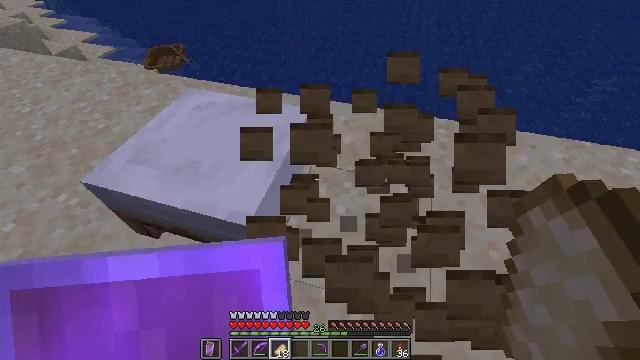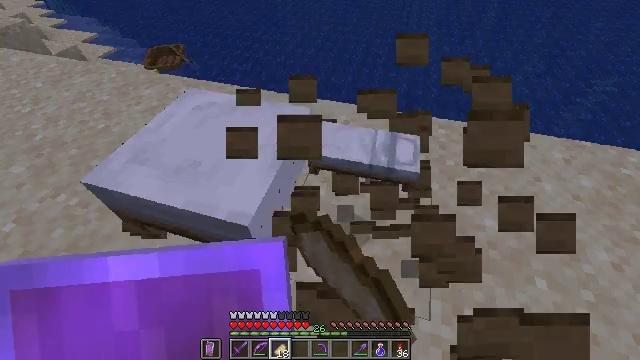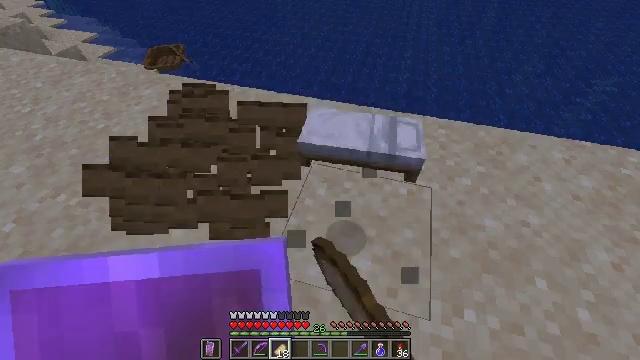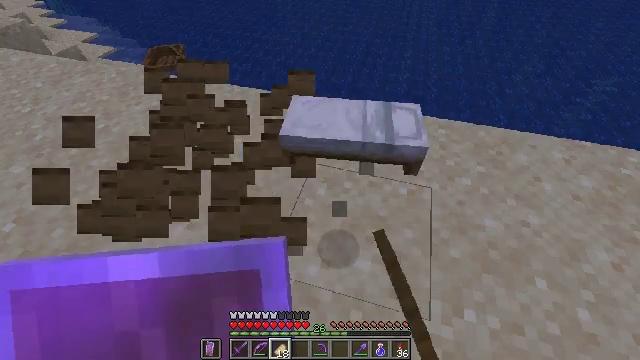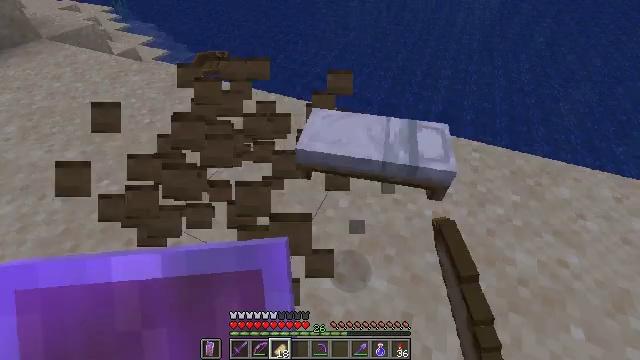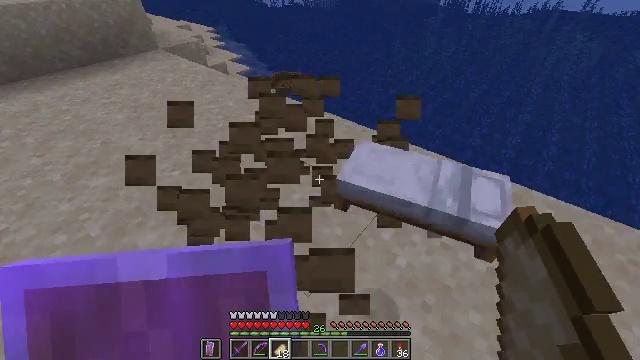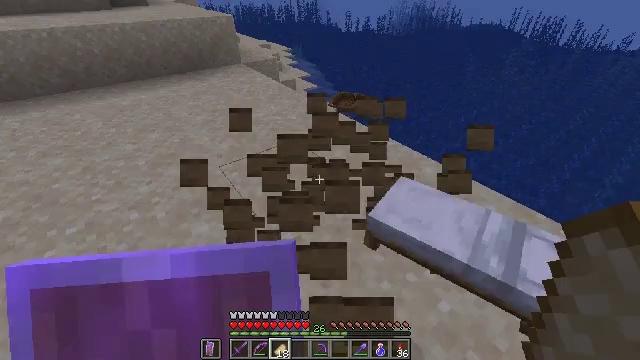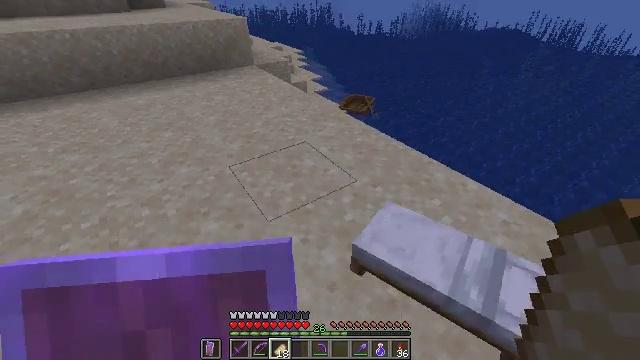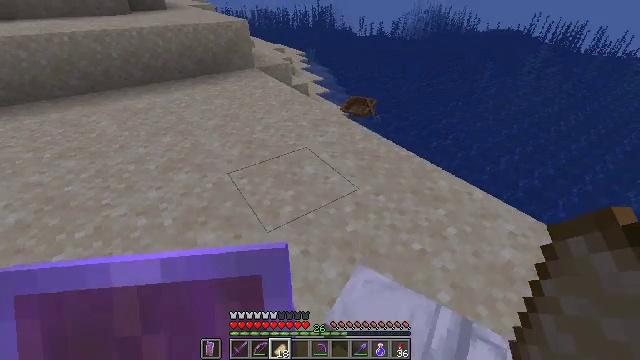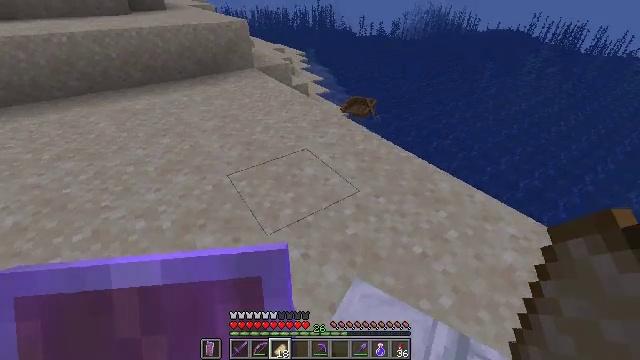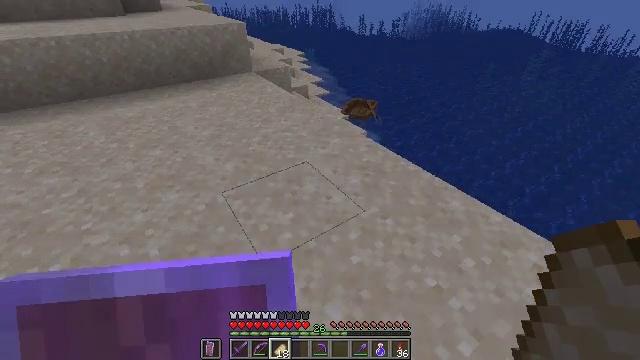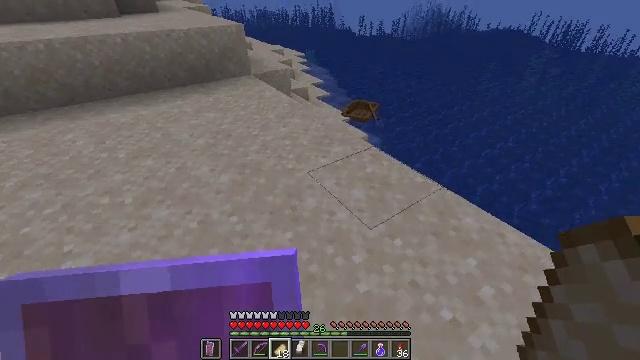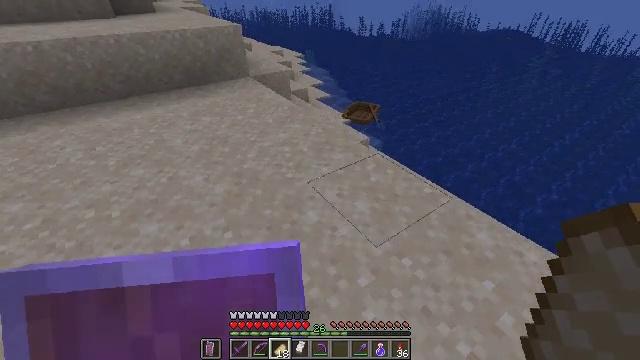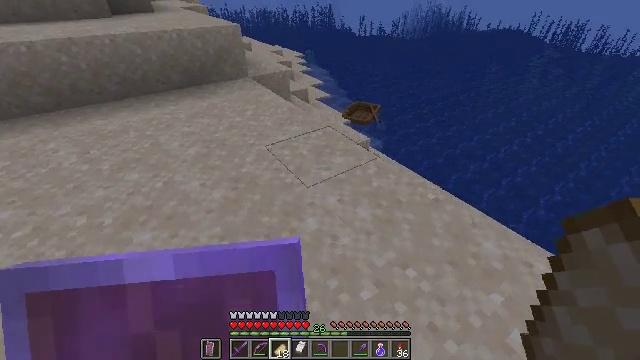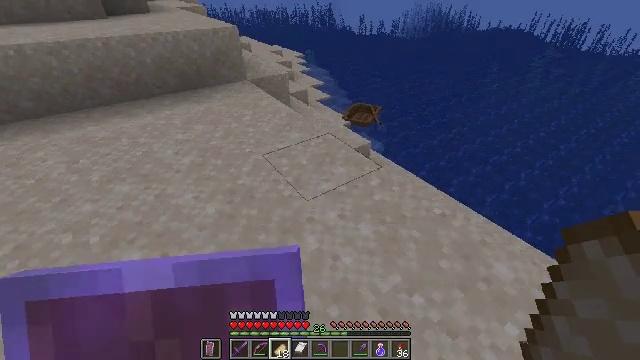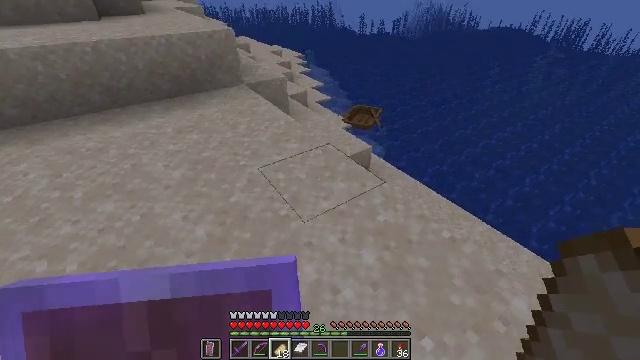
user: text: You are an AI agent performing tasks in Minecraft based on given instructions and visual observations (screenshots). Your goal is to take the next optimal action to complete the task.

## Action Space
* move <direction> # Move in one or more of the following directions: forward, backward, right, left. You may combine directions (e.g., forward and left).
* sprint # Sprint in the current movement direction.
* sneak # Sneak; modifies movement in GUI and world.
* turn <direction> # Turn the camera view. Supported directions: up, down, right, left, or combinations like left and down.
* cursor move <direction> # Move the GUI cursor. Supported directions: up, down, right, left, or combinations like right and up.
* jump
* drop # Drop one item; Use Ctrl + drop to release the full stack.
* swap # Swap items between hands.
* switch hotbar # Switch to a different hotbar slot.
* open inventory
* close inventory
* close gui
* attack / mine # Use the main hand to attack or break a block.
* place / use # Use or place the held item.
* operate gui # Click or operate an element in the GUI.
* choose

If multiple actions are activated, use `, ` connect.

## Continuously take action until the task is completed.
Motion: motion action
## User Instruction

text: Collect sand to make glass.
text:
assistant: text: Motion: no_op
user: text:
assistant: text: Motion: no_op
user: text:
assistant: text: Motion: no_op
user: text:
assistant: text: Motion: turn left and up
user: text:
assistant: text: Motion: turn left and up
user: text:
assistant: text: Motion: turn left and up
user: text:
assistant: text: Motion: turn left
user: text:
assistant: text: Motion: move forward
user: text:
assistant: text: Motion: move forward
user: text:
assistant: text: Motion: move forward
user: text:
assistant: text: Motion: move forward
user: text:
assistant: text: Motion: move forward
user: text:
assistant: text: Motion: move forward
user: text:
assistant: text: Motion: move forward
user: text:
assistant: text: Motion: move forward
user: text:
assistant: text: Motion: move forward
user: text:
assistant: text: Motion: move forward
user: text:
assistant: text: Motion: move forward
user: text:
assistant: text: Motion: move forward
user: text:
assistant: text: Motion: move forward
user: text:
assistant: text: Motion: move forward
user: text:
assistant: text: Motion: move forward
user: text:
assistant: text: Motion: move forward, sprint
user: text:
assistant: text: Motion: move forward, sprint
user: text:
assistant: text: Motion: move forward, sprint
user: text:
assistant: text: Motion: move forward, sprint
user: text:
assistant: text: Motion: move forward, sprint
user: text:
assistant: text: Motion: move forward, sprint
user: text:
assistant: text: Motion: move forward, sprint
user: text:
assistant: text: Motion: move forward, sprint